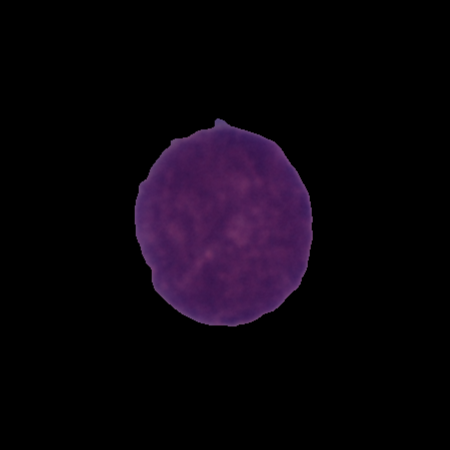
Label: cancer